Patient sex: M
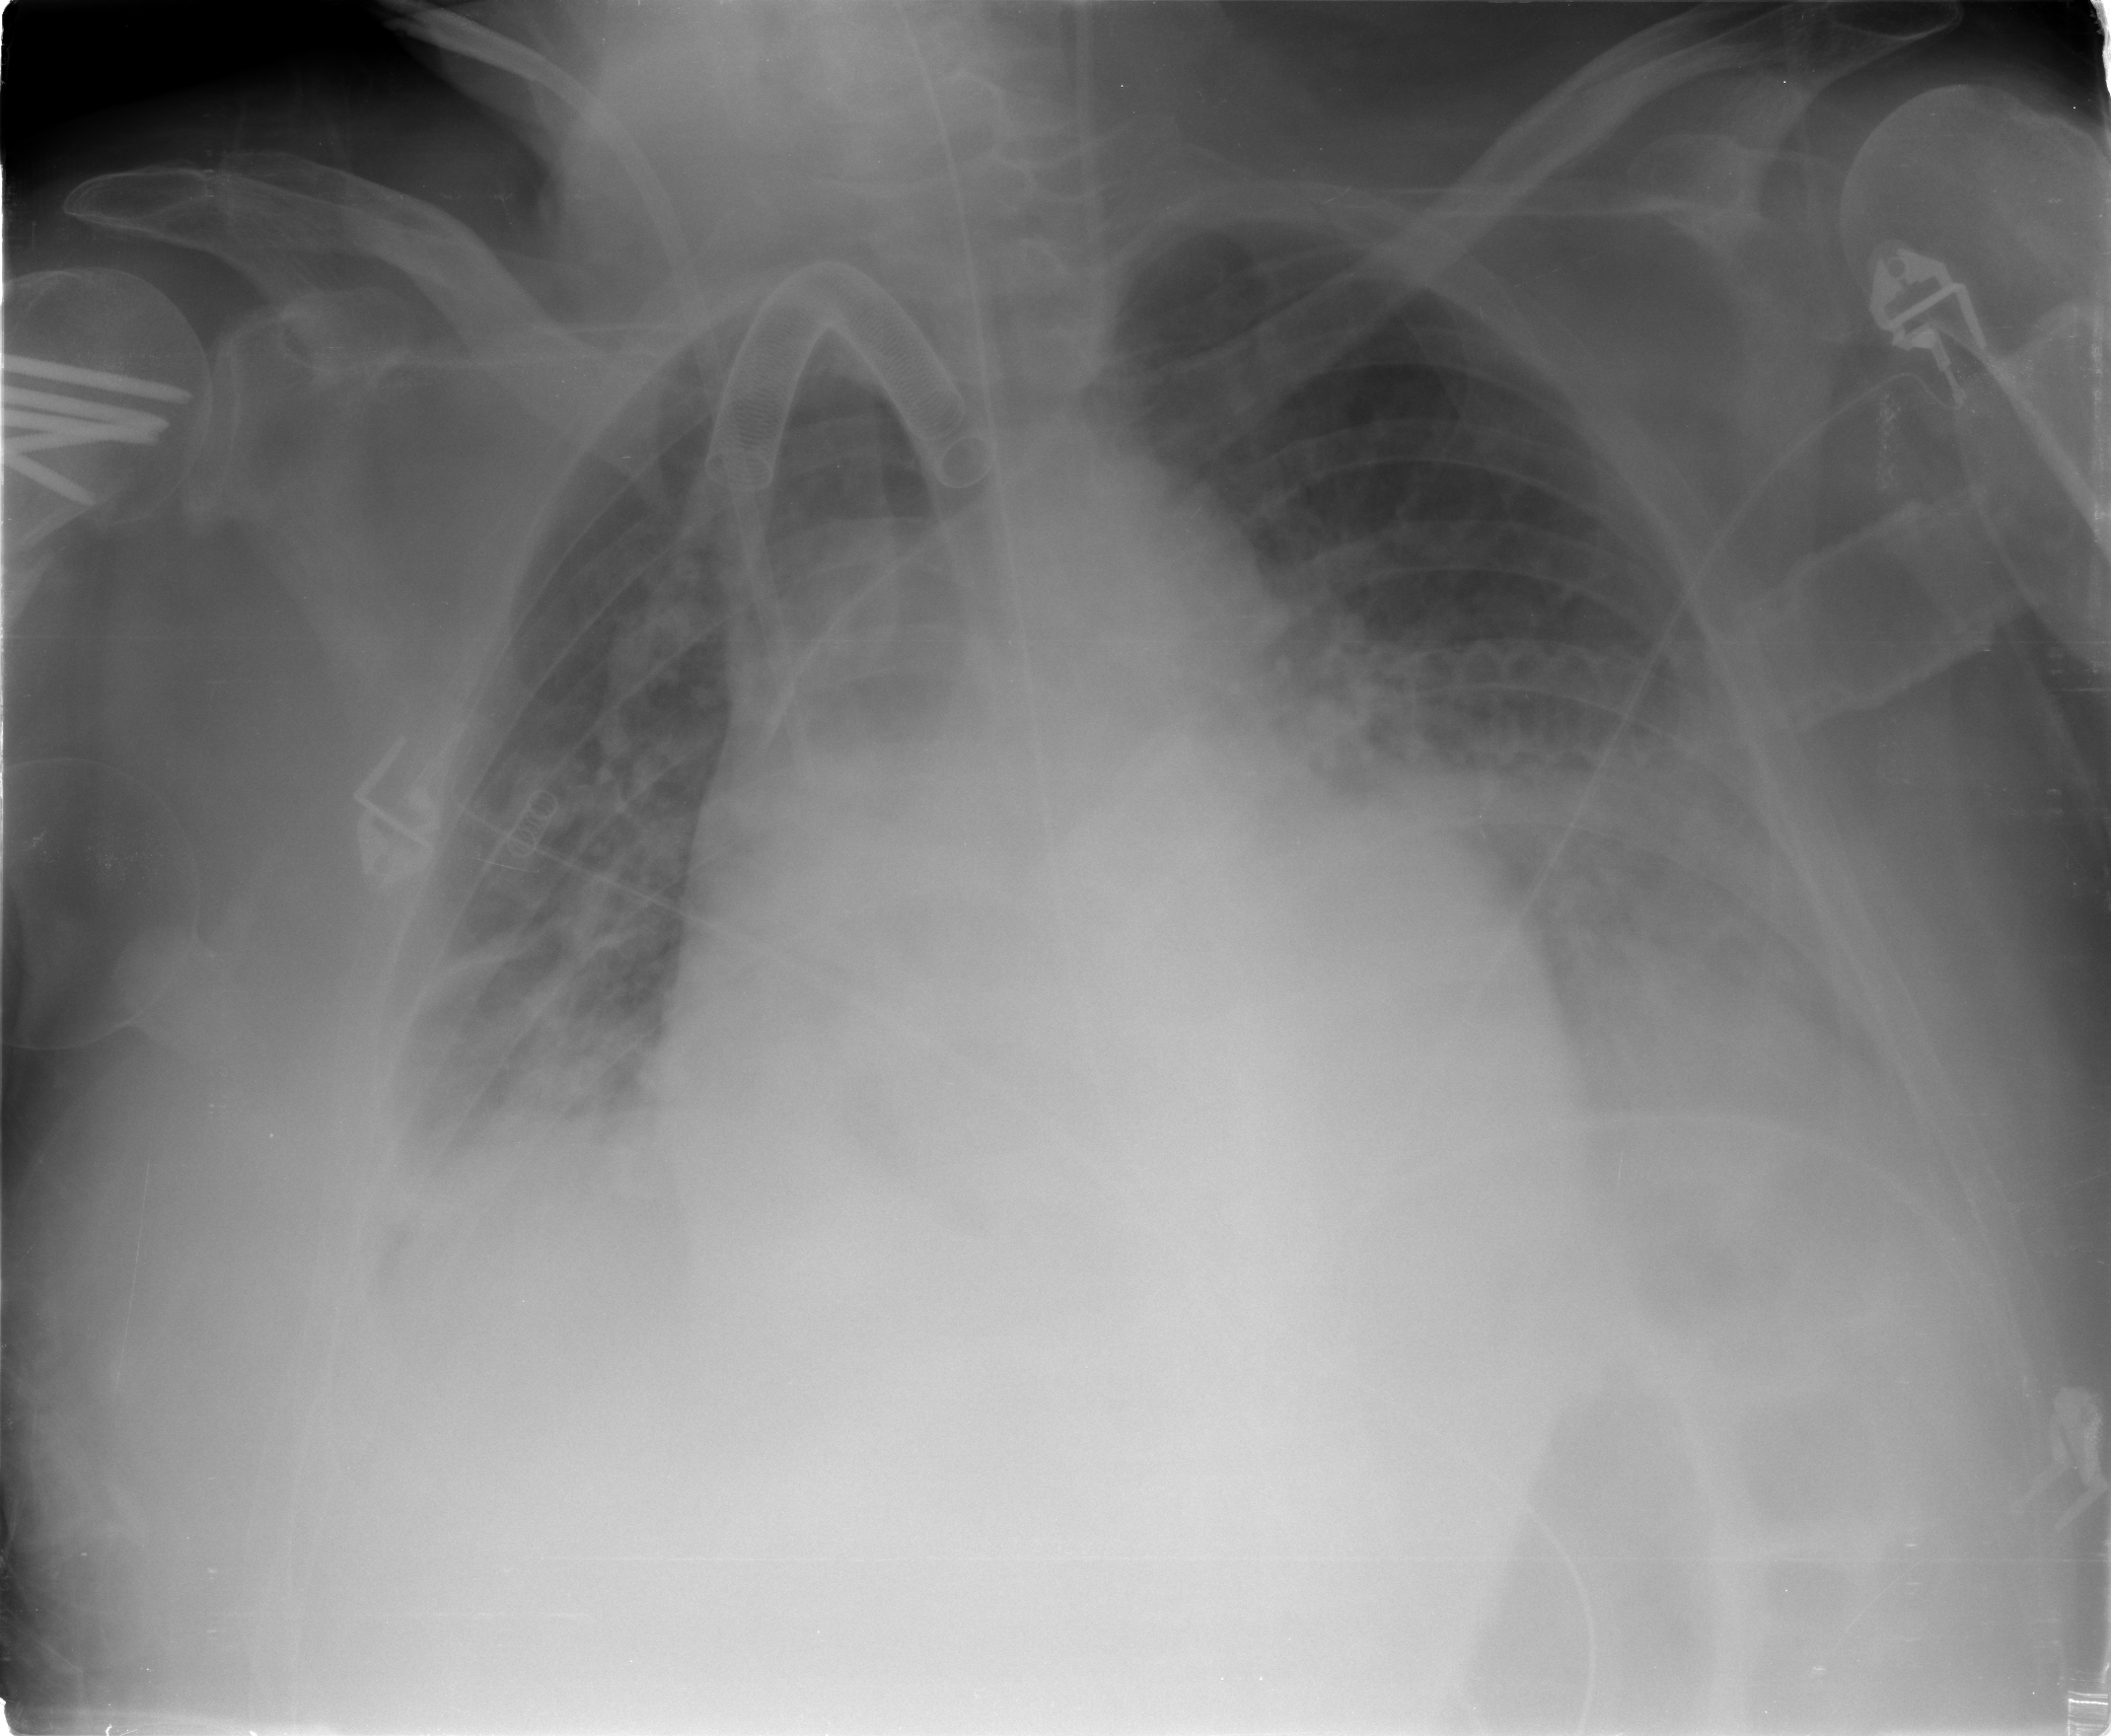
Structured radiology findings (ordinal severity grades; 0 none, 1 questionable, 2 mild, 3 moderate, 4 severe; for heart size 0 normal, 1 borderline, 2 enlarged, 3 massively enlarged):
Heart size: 3
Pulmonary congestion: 2
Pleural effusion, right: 2
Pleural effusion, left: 3
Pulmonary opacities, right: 2
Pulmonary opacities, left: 2
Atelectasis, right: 2
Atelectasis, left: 3